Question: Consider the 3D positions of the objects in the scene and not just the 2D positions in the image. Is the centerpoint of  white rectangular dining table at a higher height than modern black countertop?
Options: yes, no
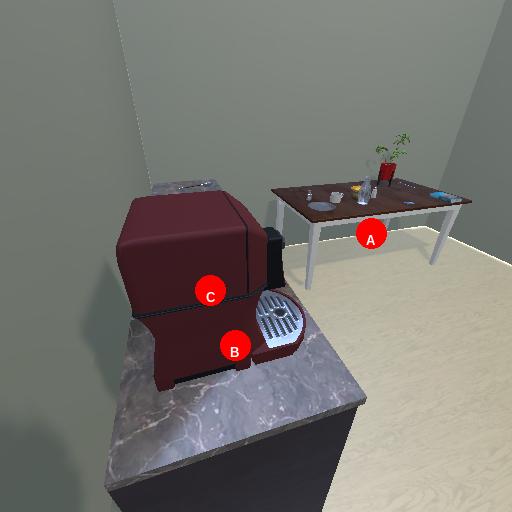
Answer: yes